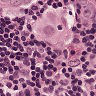
Metastatic tissue present: yes